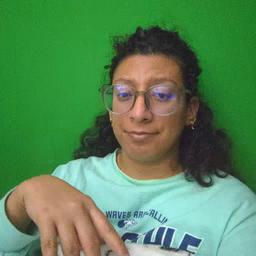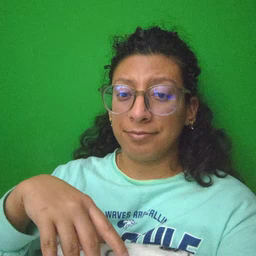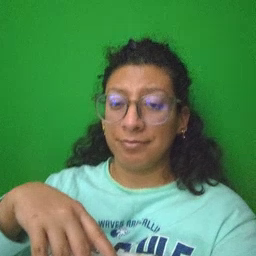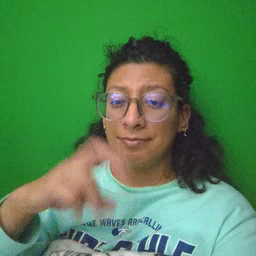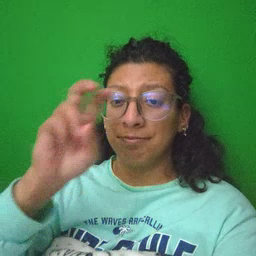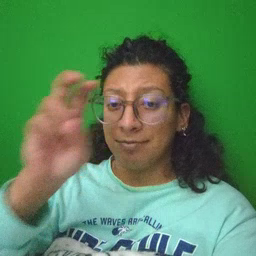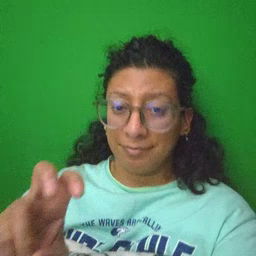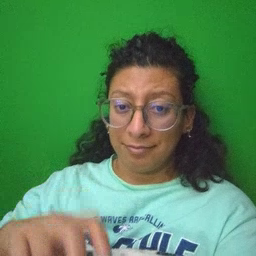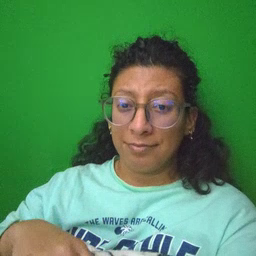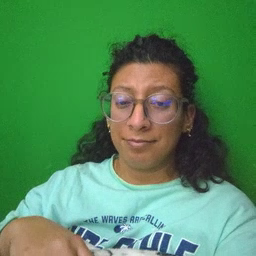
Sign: pizza